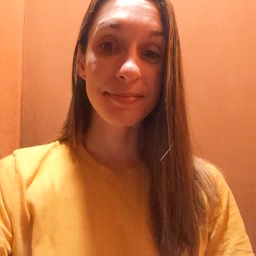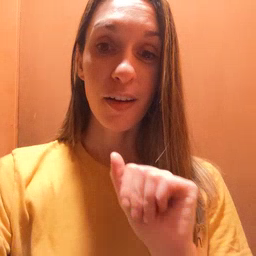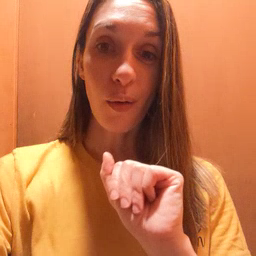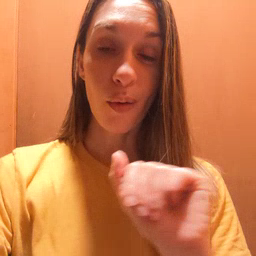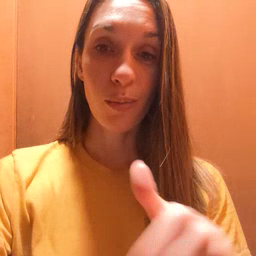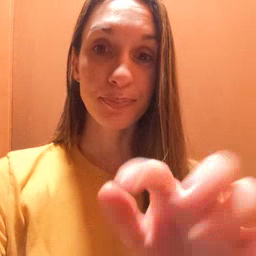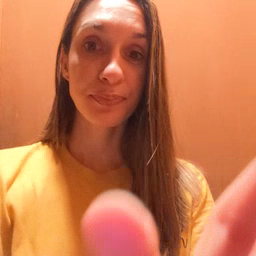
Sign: all